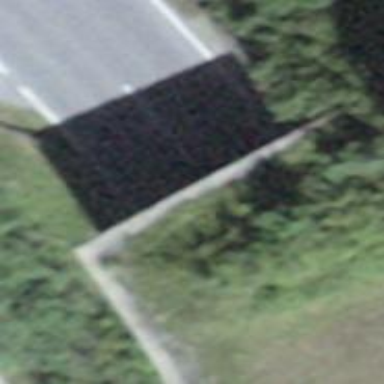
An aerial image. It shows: Primary road with asphalt surface.